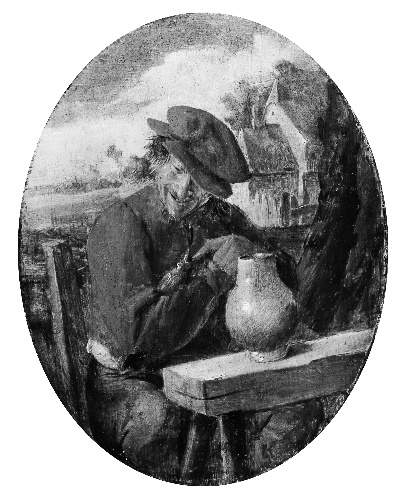
Title: A Peasant with a Bird
Artist: Adriaen Brouwer
Artist bio: Flemish, Oudenaarde 1605/6–1638 Antwerp
Object type: Painting
Classification: Paintings
Medium: Oil on wood
Dimensions: Oval 7 1/8 x 5 1/2 in. (18.1 x 14 cm); set in rectangular panel 8 x 6 1/4 in. (20.3 x 15.9 cm)
Department: European Paintings
Credit line: The Friedsam Collection, Bequest of Michael Friedsam, 1931
Accession year: 1932
Repository: Metropolitan Museum of Art, New York, NY
Tags: Birds|Men|Pitchers